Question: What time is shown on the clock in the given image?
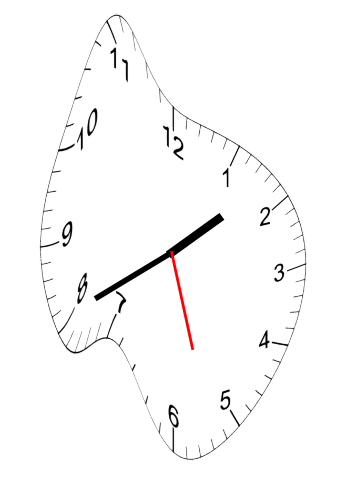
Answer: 01:40:27